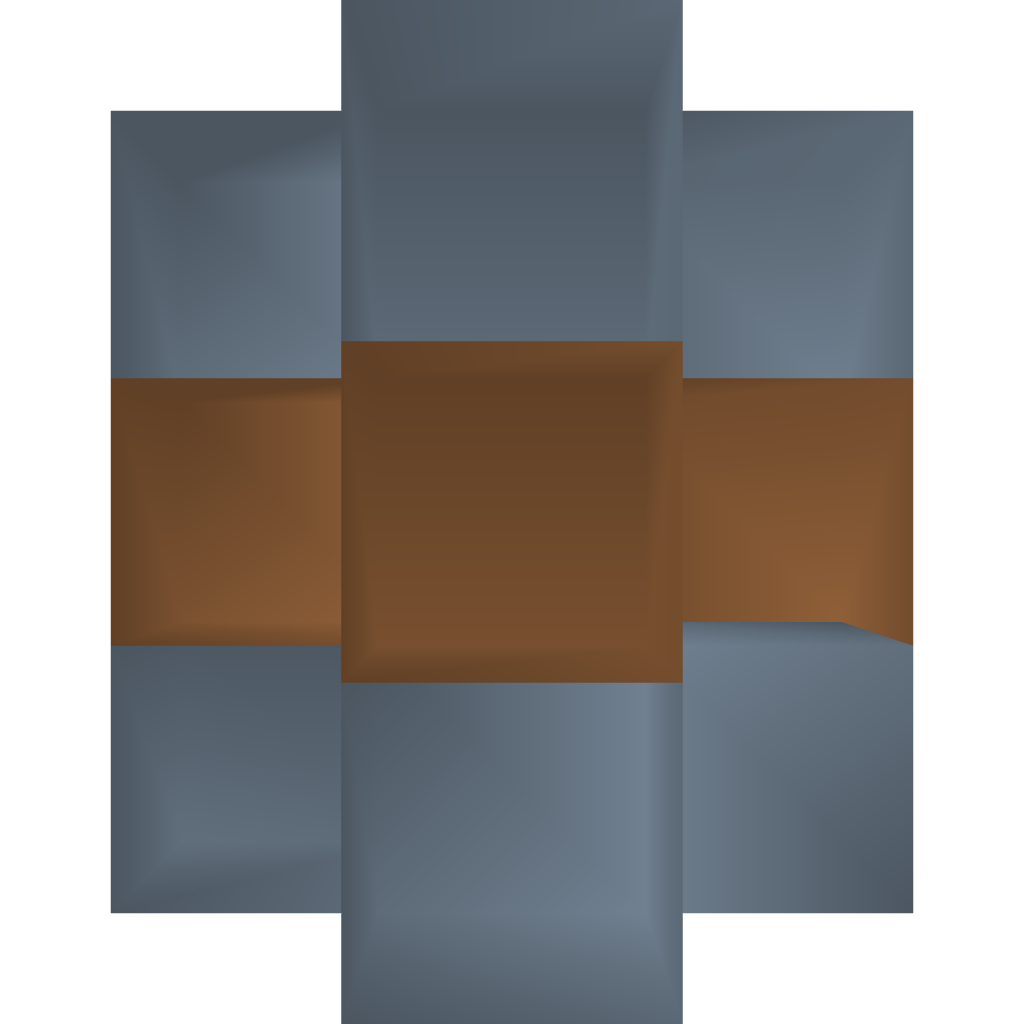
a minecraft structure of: Night Activated Light